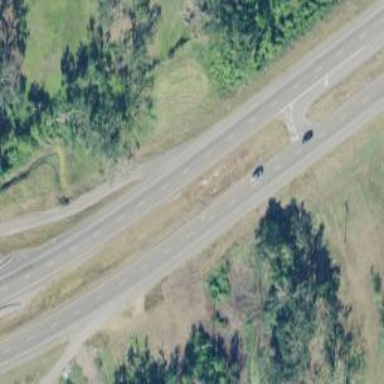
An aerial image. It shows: Trunk link highway.